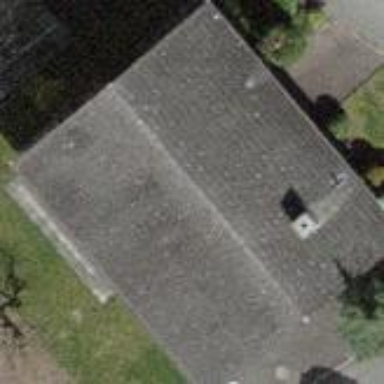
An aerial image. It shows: Building with tiled roof.